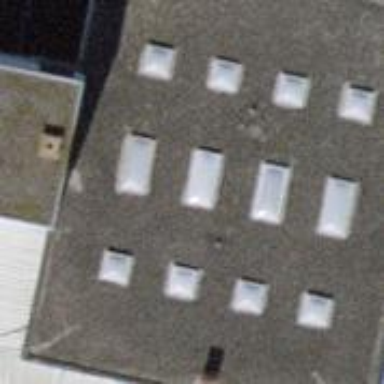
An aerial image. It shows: Commercial building.